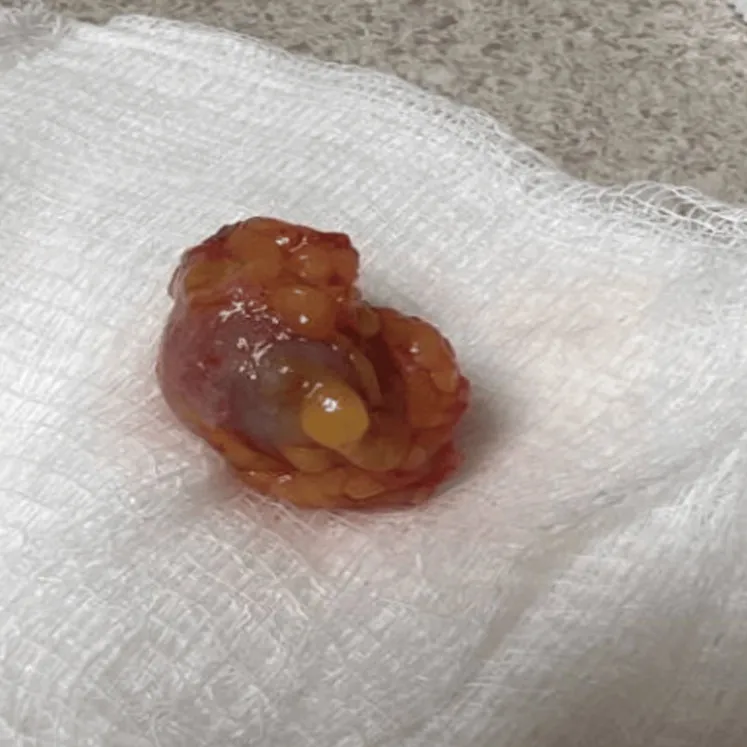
A 1.6 x 0.7 x 0.4 cm unoriented excision of tan-white skin with an attached 3.0 x 2.0 cm tan-pink portion with yellow, lobulated adipose.
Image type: medical_photograph (other_medical_photograph)